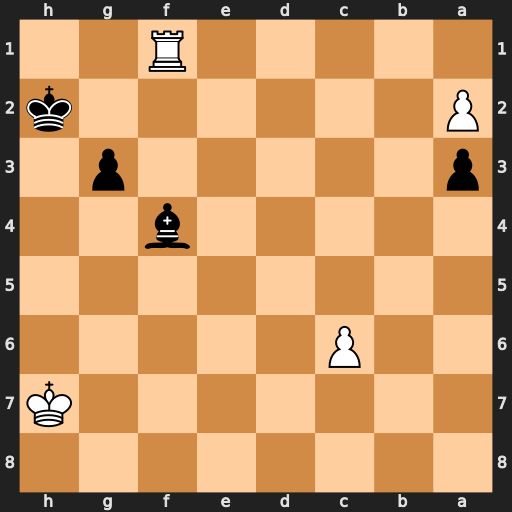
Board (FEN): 8/7K/2P5/8/5b2/p5p1/P6k/5R2
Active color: b
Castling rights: -
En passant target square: -
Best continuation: g2 Rxf4 g1=Q